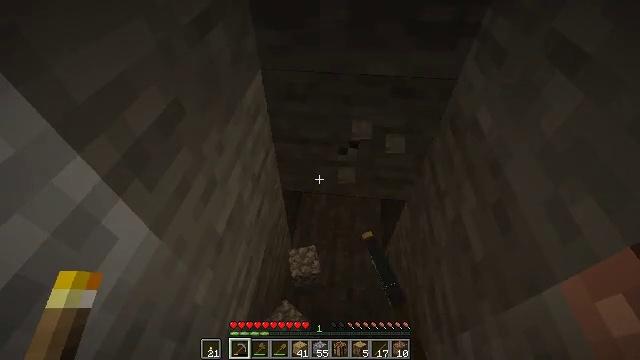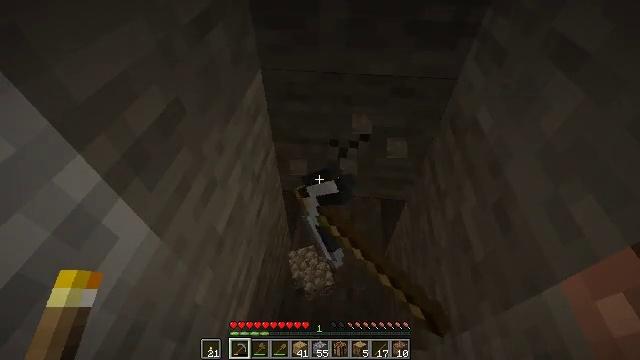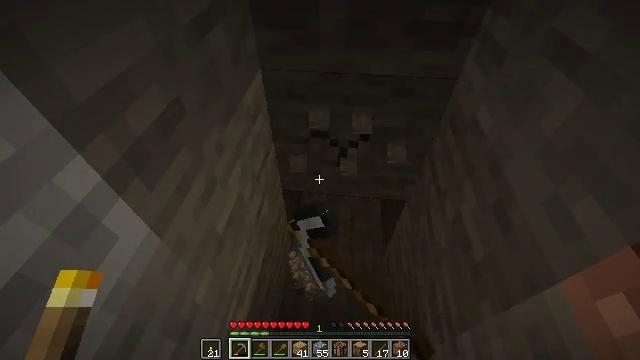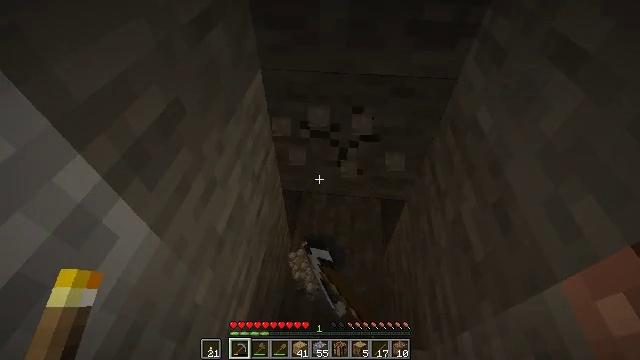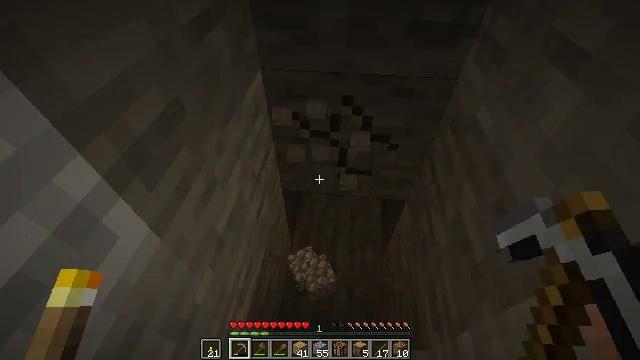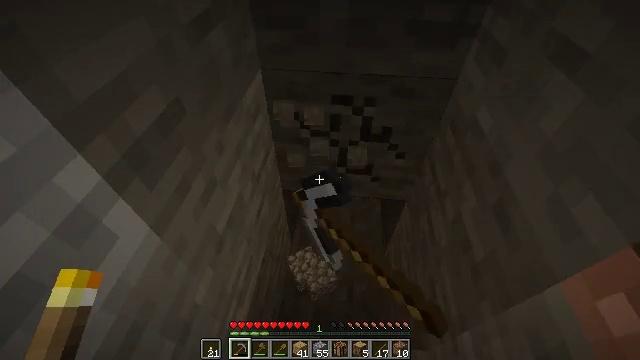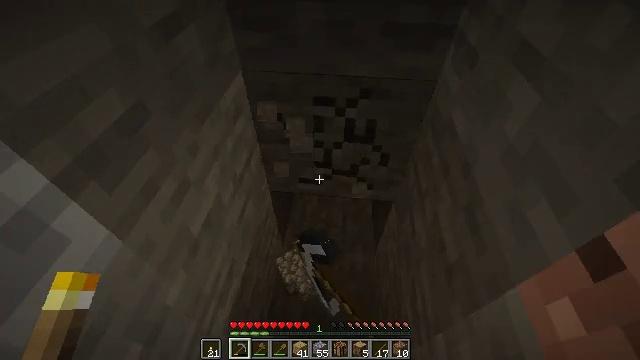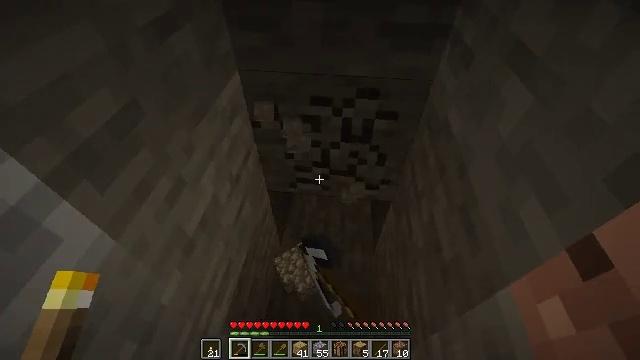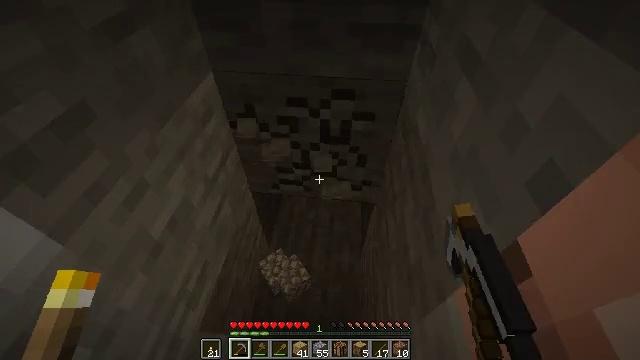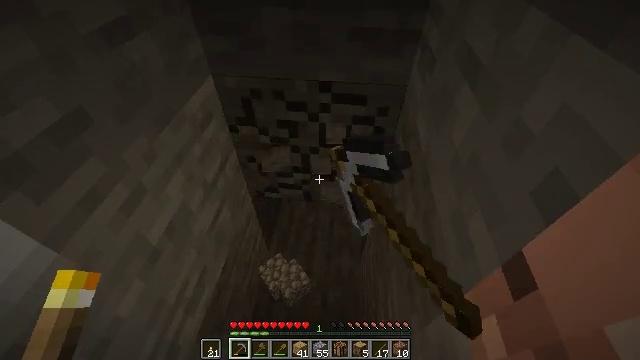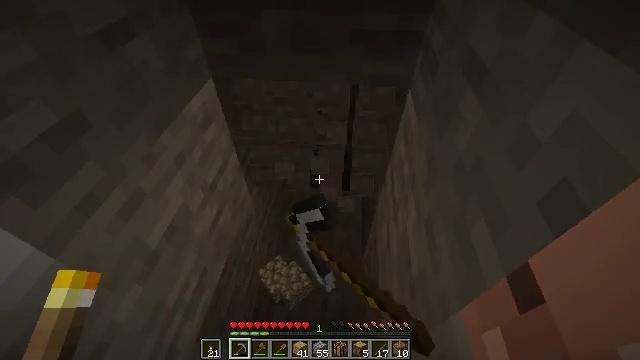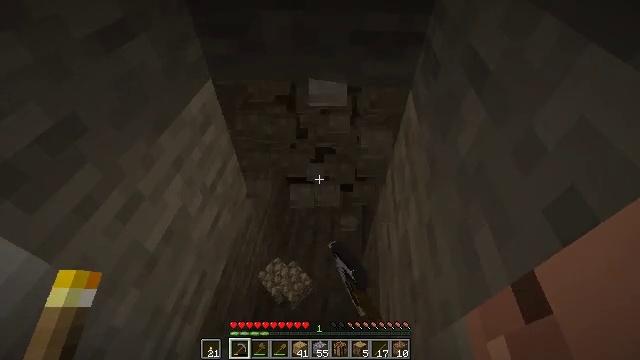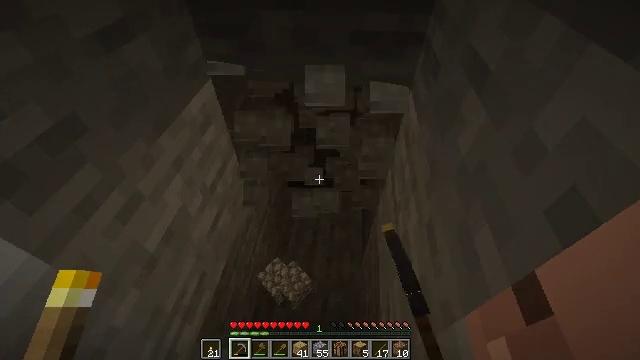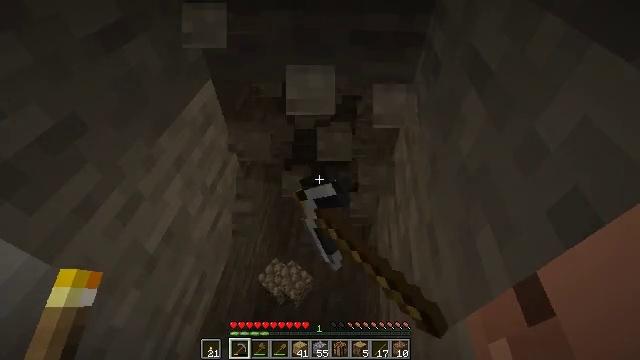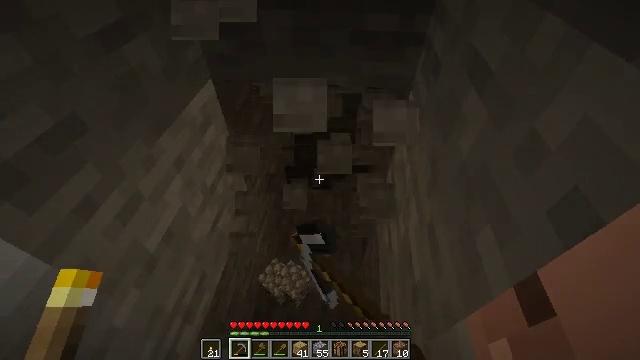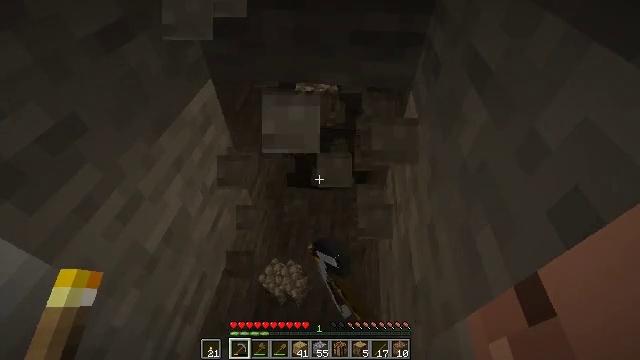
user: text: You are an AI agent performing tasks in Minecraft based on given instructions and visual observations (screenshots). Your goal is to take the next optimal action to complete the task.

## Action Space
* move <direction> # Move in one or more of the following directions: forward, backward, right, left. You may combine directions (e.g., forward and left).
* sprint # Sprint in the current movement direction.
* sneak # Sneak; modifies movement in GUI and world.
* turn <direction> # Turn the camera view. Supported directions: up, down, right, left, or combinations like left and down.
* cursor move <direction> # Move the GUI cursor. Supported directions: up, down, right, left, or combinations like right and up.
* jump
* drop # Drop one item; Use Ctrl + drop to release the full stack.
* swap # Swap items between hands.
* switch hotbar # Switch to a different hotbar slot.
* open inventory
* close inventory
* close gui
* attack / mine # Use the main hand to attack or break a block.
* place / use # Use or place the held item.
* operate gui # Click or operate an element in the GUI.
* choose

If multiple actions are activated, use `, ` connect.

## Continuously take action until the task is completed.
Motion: motion action
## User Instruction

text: Break the stone block.
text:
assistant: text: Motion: attack / mine
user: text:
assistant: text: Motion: attack / mine
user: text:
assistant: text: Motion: attack / mine
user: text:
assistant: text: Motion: attack / mine
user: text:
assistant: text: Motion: attack / mine
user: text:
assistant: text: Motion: move right, attack / mine
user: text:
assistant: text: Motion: move right, attack / mine
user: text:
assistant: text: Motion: move right, attack / mine
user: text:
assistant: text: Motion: move right, attack / mine
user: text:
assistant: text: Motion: attack / mine
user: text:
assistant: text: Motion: attack / mine
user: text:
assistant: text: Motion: attack / mine
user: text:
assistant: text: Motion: attack / mine
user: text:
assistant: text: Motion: attack / mine
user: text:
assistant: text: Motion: attack / mine
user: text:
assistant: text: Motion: attack / mine
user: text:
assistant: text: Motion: move forward, attack / mine
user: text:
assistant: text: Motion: move forward, attack / mine
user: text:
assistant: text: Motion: move forward, turn down, attack / mine
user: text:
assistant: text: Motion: move forward, turn down, attack / mine
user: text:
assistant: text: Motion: turn down, attack / mine
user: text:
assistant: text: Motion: turn down, attack / mine
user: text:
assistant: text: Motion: attack / mine
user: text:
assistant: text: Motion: attack / mine
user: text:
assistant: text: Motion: attack / mine
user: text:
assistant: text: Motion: attack / mine
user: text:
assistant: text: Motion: attack / mine
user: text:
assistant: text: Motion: attack / mine
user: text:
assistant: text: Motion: attack / mine
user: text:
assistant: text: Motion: attack / mine